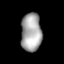
Tissue: lung
Cell type: Endothelial cells
Senescence score: 0.5664
Nuclear area (px): 776
Mean DAPI intensity: 165.124